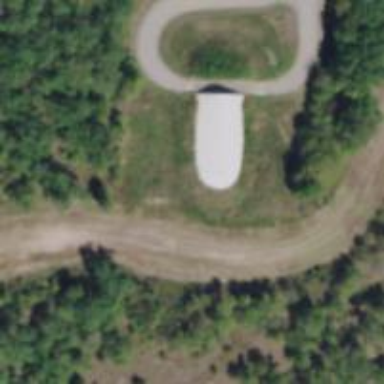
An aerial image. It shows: Military bunker for protection and defense.